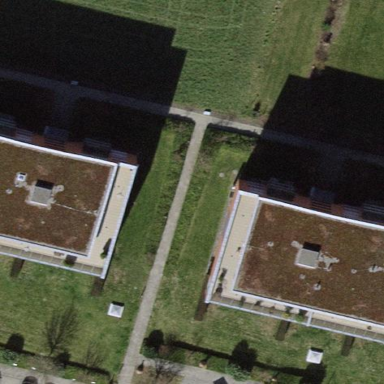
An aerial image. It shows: Terrace building.